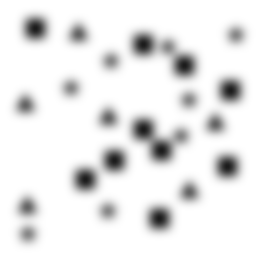
Squares: 10
Triangles: 6
Stars: 8
Total shapes: 24